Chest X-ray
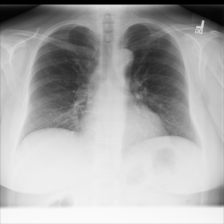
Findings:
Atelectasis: negative
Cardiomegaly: negative
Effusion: negative
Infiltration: negative
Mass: negative
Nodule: negative
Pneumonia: negative
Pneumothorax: negative
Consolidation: negative
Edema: negative
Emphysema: negative
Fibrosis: negative
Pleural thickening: negative
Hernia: negative